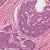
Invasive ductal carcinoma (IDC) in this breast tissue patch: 0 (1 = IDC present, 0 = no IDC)